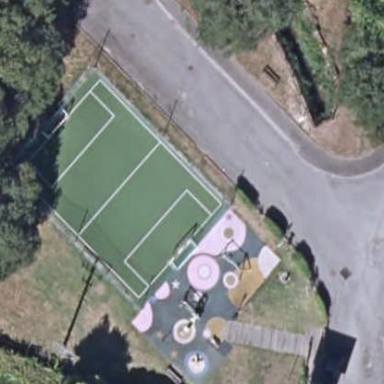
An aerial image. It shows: Soccer pitch for leisure land activities.